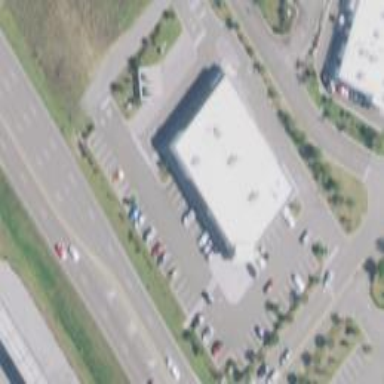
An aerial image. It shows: Building that is pharmacy providing healthcare services.